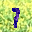
Label: 7